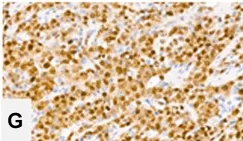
With strong expression of CD79a.
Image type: pathology (immunostaining)